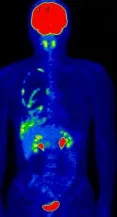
FDG PET image. B: Clearly decreased positive signals after 6 months of antituberculous chemotherapy.
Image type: radiology (pet)